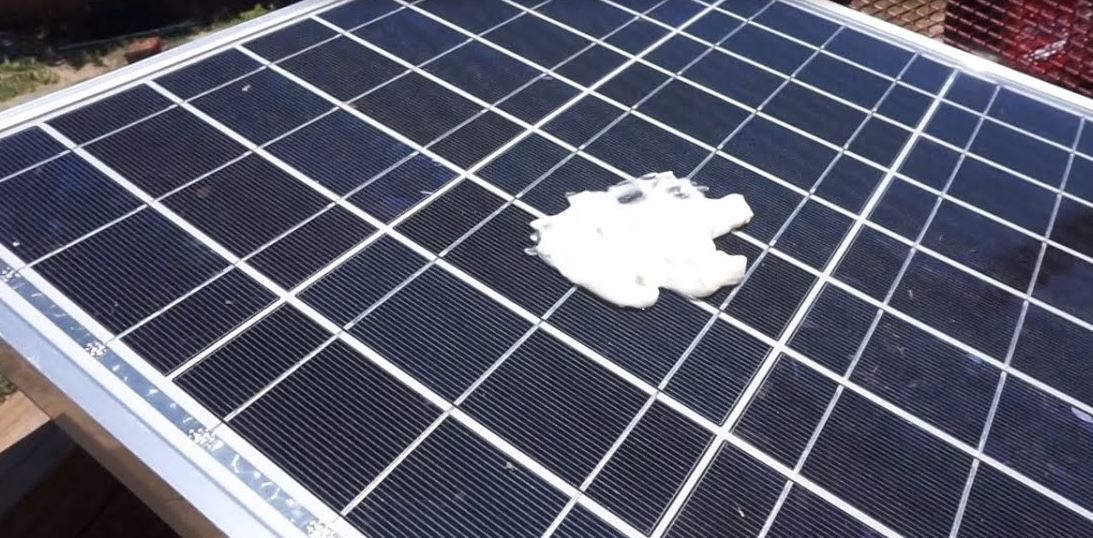
Label: Bird-drop